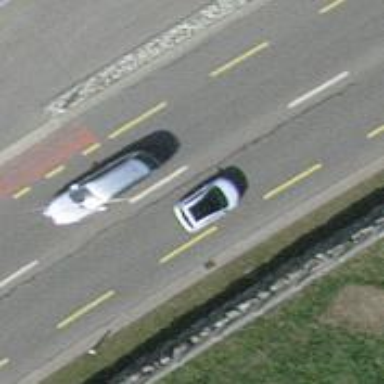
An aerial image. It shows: Primary highway with asphalt surface and designated cycle lane.